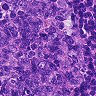
Metastatic tissue present: no